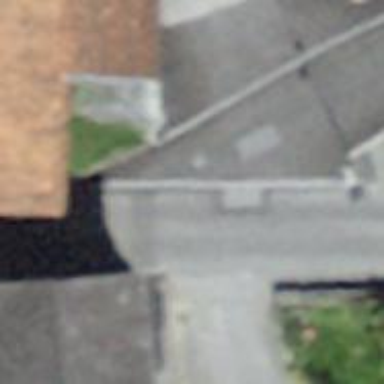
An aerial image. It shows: Bus stop with platform for public transport.